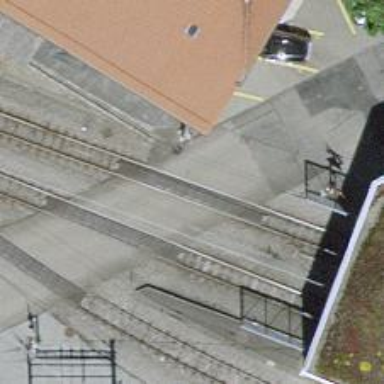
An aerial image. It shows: Level crossing along the railway.